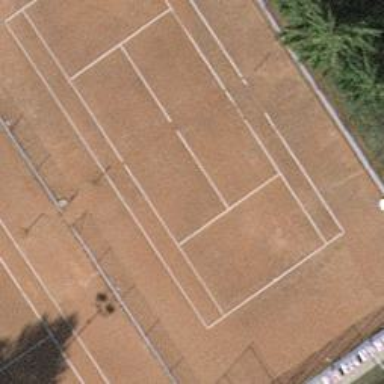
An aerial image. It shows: Sandy tennis court.